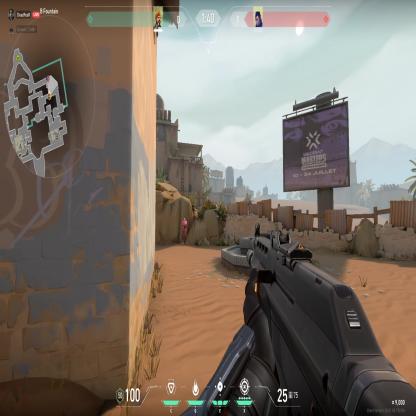
Label: enemy